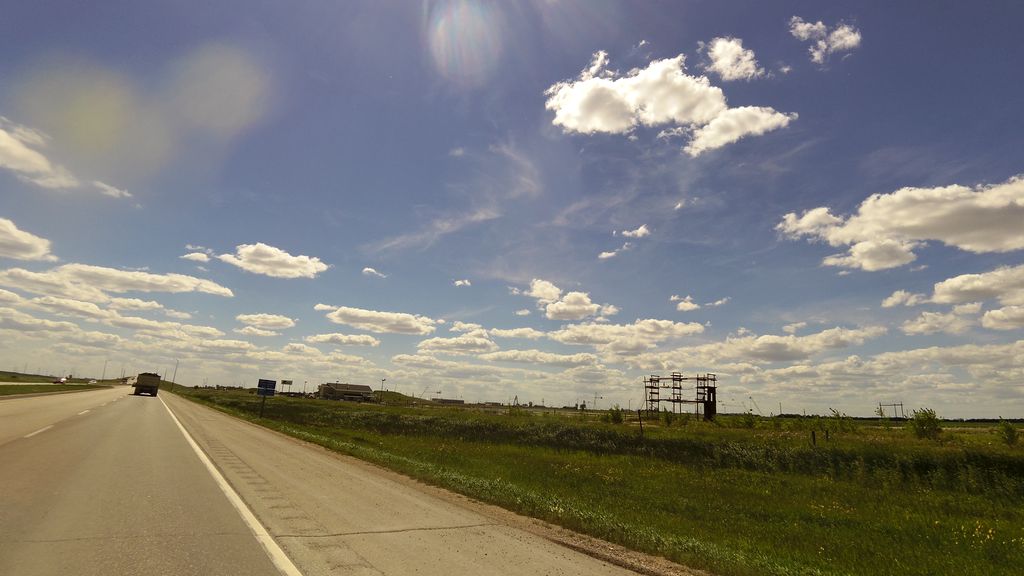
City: winnipeg